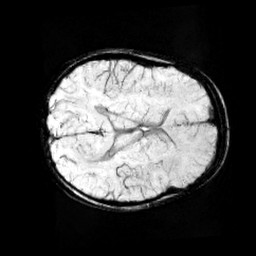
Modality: minIP
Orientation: axial
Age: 11
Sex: female
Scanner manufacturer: siemens
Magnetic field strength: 3 T
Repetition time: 0.027 s
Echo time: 0.02 s